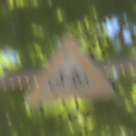
Verkehrszeichen: RadverkehrRechts
Umgebung: Outdoor, RoadRail
Tageszeit: Midday
Wetter: Clear
Licht: Natural
Jahreszeit: NotSpecified
Kontrast: HighContrast